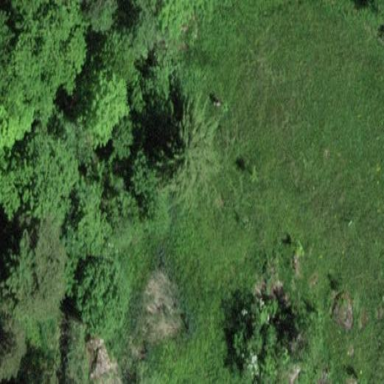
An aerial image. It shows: Forest area dominated by broadleaved trees.